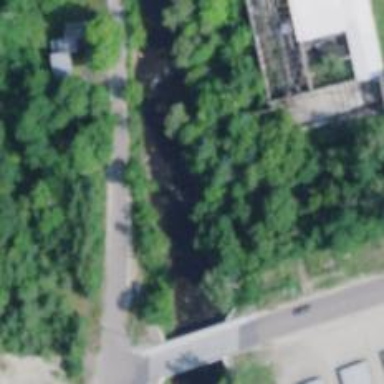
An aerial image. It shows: Abandoned railway bridge.